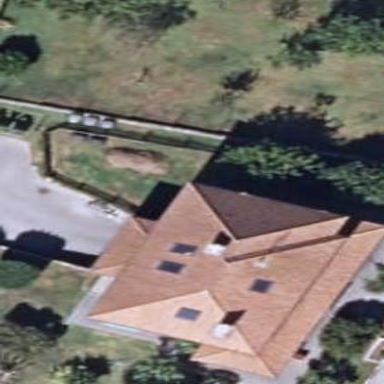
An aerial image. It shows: Simple house.